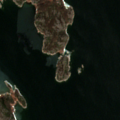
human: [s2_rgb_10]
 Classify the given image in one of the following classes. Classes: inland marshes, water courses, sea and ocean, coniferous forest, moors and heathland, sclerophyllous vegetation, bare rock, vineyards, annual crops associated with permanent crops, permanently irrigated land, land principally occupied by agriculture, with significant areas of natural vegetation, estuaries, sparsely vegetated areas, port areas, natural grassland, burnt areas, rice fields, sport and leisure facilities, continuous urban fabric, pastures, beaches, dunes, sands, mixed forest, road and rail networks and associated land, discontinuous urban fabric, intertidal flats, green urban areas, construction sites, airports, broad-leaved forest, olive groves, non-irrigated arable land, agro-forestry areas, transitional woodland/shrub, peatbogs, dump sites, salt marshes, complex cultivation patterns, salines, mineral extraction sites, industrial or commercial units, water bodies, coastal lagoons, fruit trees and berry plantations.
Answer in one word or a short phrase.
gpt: broad-leaved forest, bare rock, sea and ocean